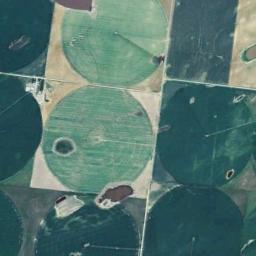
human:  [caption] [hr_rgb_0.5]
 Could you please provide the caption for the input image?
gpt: Several dark green, Light green mixed neatly arranged circular farmland, .

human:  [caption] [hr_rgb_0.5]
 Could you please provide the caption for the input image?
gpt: There are some green circle farmland in the green land .

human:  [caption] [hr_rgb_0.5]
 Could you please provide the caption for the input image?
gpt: Only one circular field is the earth color .

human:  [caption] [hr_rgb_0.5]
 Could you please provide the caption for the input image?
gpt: Several green circular farmlands are neatly arranged on the ground .

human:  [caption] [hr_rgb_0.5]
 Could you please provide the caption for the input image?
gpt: There are some green circular farmlands arranged neatly .